Field crop: maize
Growth stage: 2
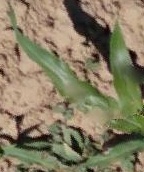
Species: maize